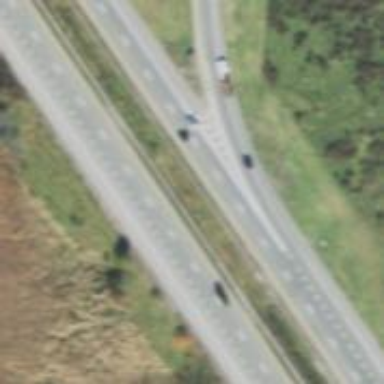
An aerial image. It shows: Solid road edge marking is visible.